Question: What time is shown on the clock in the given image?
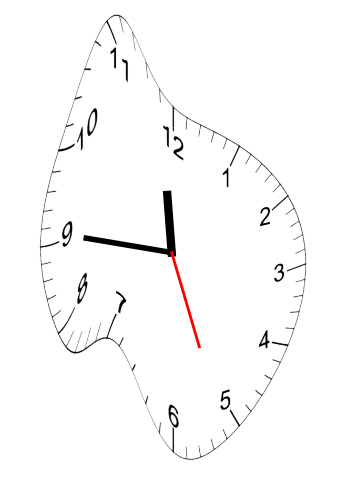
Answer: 11:45:26